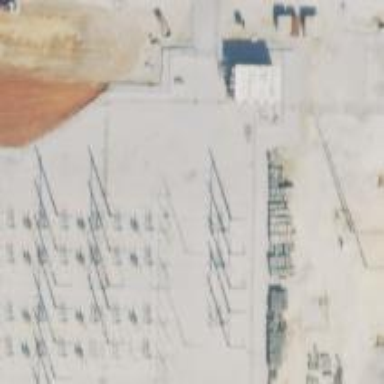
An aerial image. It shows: Switch for power supply.